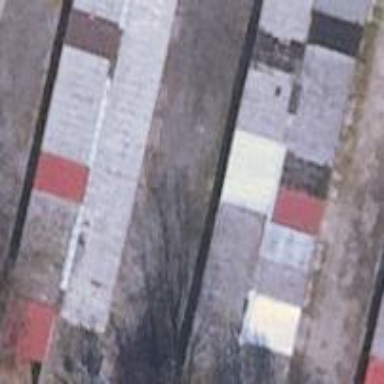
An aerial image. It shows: Row of garages with flat grey roofs.